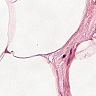
Metastatic tissue present: no